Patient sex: M
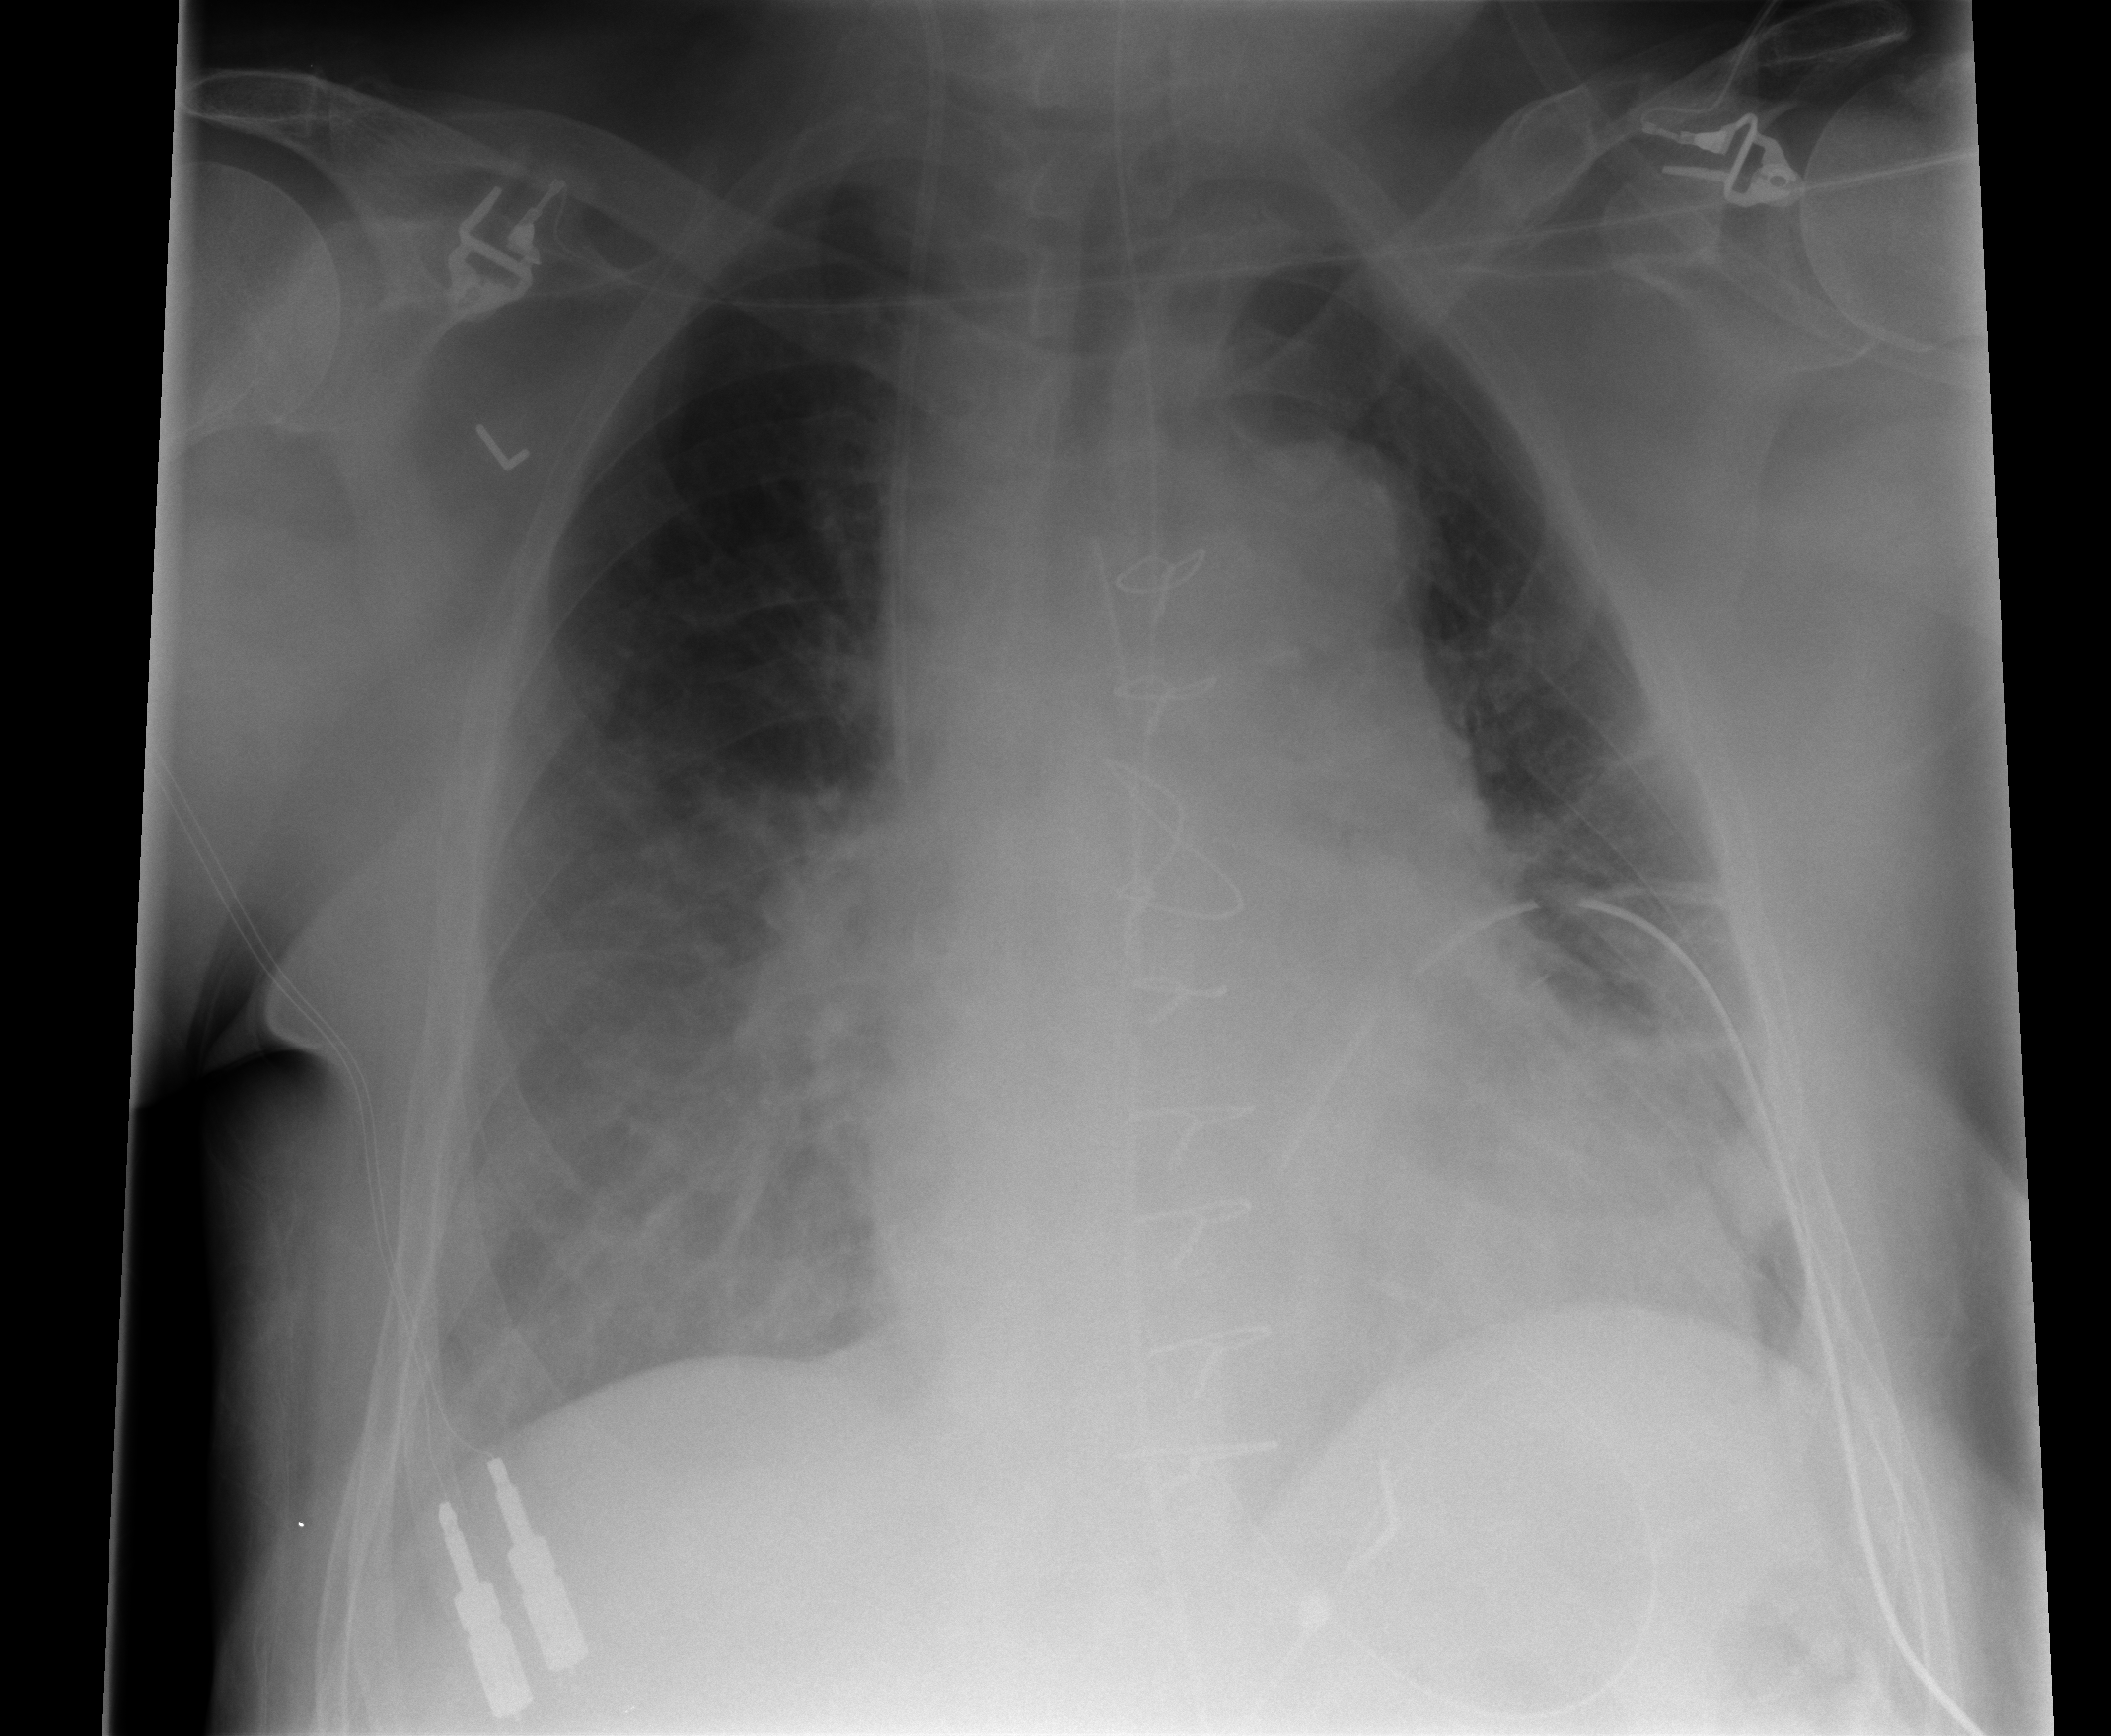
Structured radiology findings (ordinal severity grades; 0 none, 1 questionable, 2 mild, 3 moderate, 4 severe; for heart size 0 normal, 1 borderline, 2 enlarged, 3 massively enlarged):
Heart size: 2
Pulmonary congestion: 1
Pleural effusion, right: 0
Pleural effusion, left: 0
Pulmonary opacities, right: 1
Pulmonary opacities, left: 0
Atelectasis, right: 2
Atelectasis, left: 2